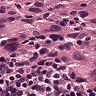
Metastatic tissue present: yes